Group 1:
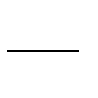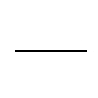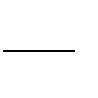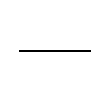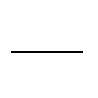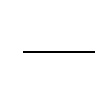
Group 2:
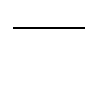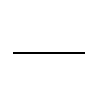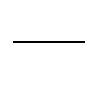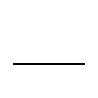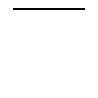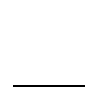
Rule separating the two groups: Vertically centered versus horizontally centered
Concepts: center, center_bounding_box
Comments: It is easier to notice that the left examples are vertically centered than that the right examples are horizontally centered.  - _ Aaron David Fairbanks _, Dec 27 2022
Author: Widad Dabbas